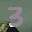
Label: 3